Current action and preconditions to check: trajectory_clear

Your task: For each precondition in the list above, predict whether it will hold at this action.

Consider the current scene as observed from the mobile robot's camera, and analyze the predicted future states of all dynamic agents (e.g., people, animals, vehicles, or any moving entities) within the NEXT SECOND.

IMPORTANT: Only answer "very likely" if you are absolutely certain—based on strong, clear evidence—that a dynamic agent will violate the precondition in the predicted future state. Do NOT answer "very likely" for unlikely, ambiguous, or low-probability risks.

Ask yourself for each precondition: Is there a high probability, with clear and convincing evidence, that the predicted future states of any dynamic agent will interfere with the predicted future state of the currently executing action within the NEXT SECOND, causing that precondition to fail?

Assess the risk level based on these predictions. Use "likely" or "very likely" if motions create a clear risk of interference.

Use "neutral" or "improbable" if agents are nearby but their predicted paths are clearly diverging or non-conflicting.

Failure Risk Categories: "very improbable", "improbable", "neutral", "likely", "very likely"

Answer Format: Output ONLY the probability_of_failure value from these categories: "very improbable", "improbable", "neutral", "likely", "very likely"

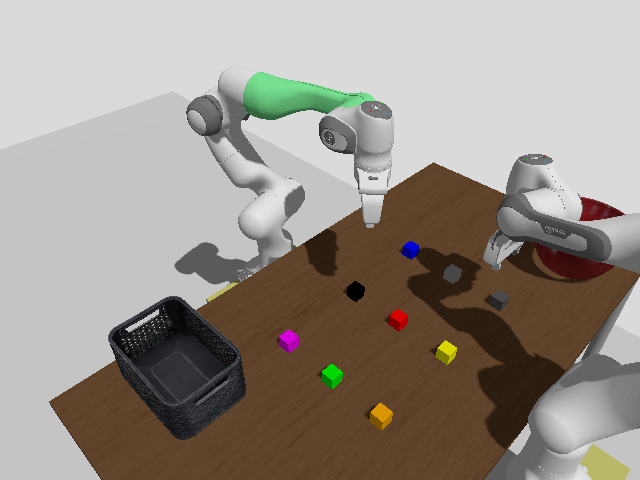

Answer: very improbable